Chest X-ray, AP view. Patient: 46 years old, sex M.
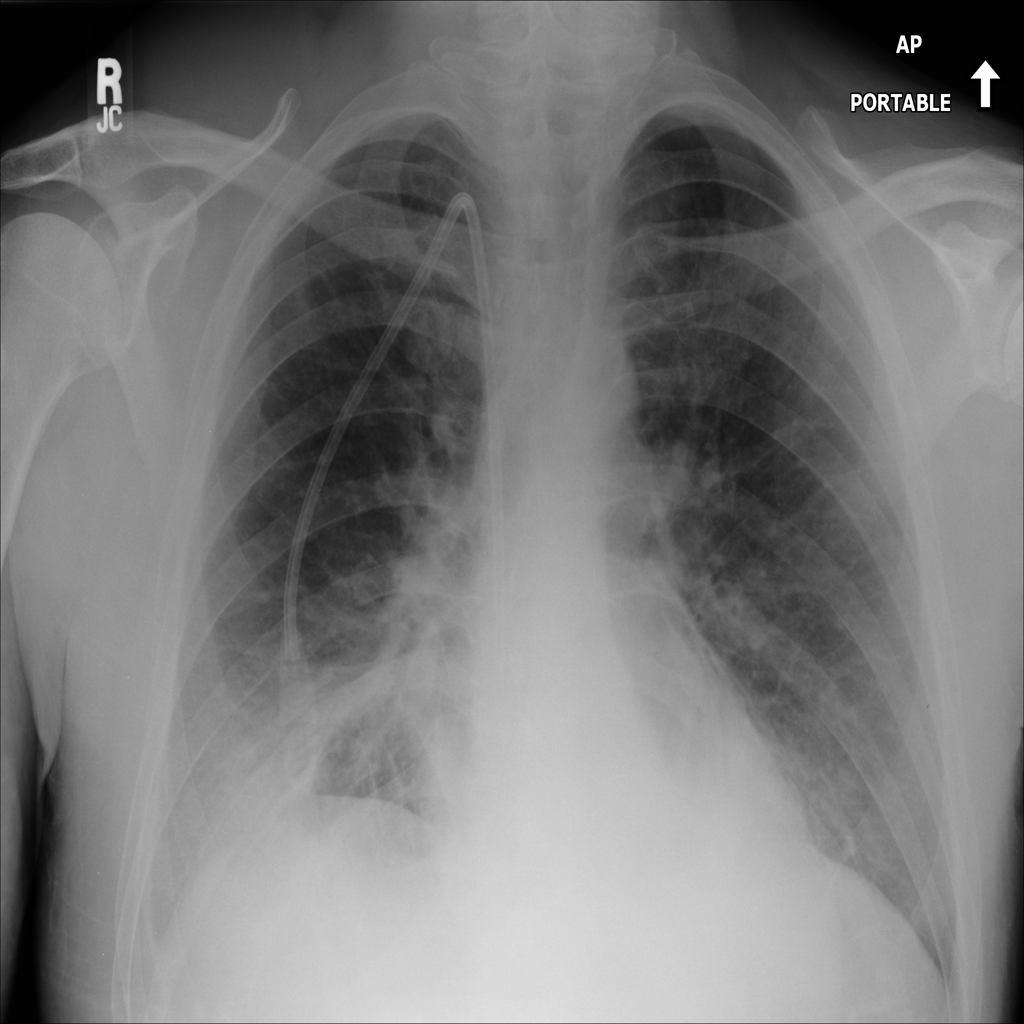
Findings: Edema, Effusion, Mass